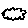
Label: cloud